Field crop: tomato
Growth stage: 1
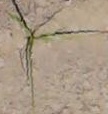
Species: cyperus